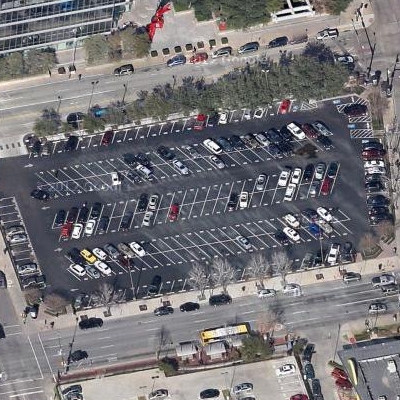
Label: gParking